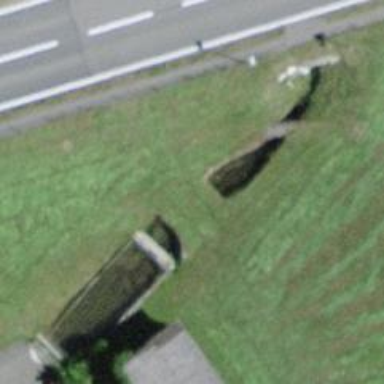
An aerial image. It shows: Culvert tunnel.